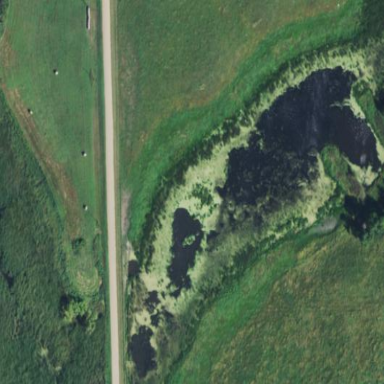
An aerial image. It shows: Wetland area.